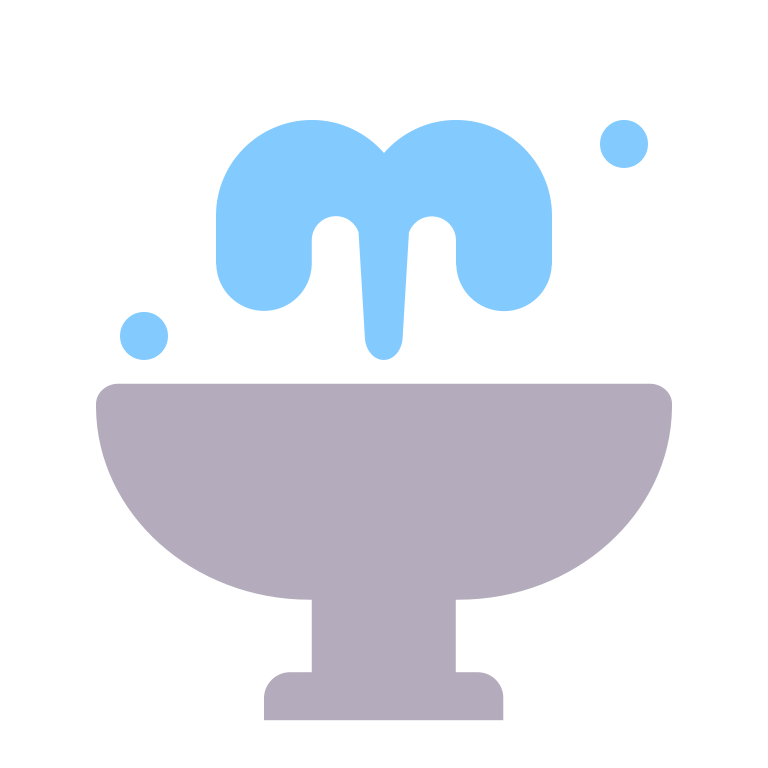
fountain flat